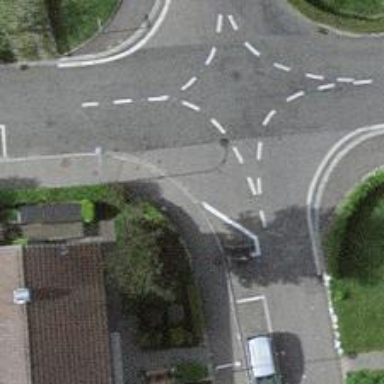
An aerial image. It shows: Kerb serving as barrier.